Interaction volume radius: 10 \u00c5
Interaction volume height: 20 \u00c5
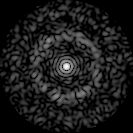
Disorder parameter: 0.8158